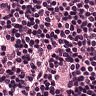
Metastatic tissue present: yes